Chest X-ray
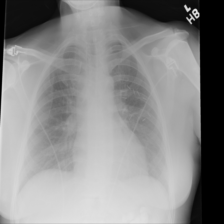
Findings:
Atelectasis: negative
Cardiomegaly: negative
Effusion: negative
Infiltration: negative
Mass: negative
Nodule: negative
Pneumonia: negative
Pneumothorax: negative
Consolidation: negative
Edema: negative
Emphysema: negative
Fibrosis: negative
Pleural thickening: negative
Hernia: negative